Chest X-ray. View position: AP
Patient age: 31
Patient sex: M
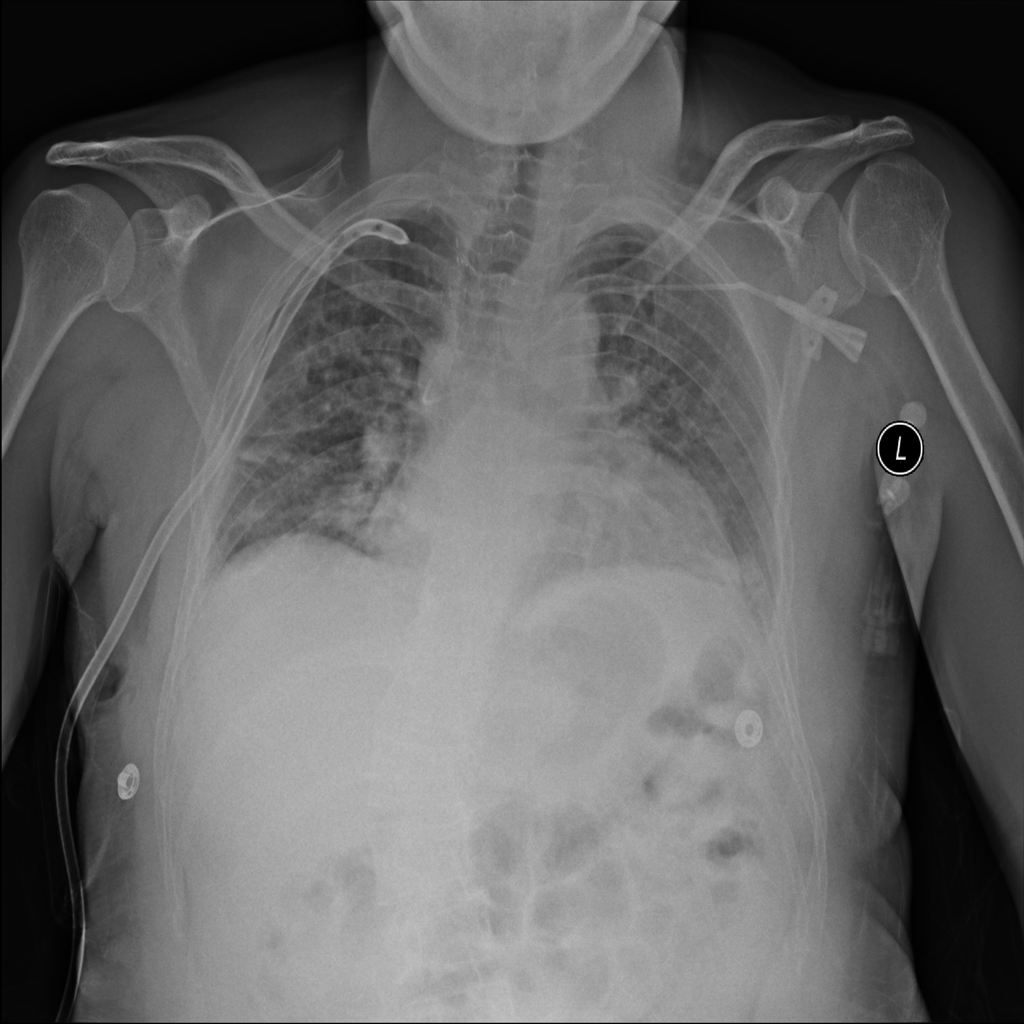
Finding: Pneumothorax